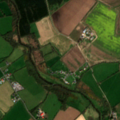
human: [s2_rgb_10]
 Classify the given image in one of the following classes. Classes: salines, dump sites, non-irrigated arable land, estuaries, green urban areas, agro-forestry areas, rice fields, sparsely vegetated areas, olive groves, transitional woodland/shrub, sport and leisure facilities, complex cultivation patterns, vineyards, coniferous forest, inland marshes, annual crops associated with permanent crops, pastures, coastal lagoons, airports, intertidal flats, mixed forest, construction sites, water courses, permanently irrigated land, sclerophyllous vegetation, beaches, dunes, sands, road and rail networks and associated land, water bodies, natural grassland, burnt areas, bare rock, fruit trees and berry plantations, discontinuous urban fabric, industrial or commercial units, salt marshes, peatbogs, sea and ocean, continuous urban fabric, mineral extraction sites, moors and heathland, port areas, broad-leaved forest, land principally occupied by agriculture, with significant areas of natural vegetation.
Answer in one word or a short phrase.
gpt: non-irrigated arable land, pastures, broad-leaved forest